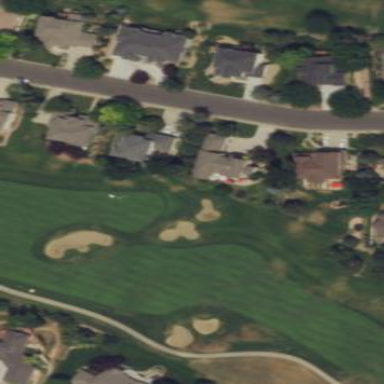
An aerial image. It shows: Grassy area designated as golf fairway.